Question: I'm using c# in Unity (though this question isn't specific to either) and need to get all possible combinations of the two vectors:
(x, y, z) and (-x, -y, -z)
so the result would be:
(x, y, z)
(-x, y, z)
(-x, -y, z)
(-x, -y, -z)
(x, -y, z)
(x, -y, -z)
(x, y, -z)
(-x, y, -z)
I know x, y and z. The origin is in the centre of the cube all I need is to get each corner of the cube's x, y, z position.
The points I need to get:

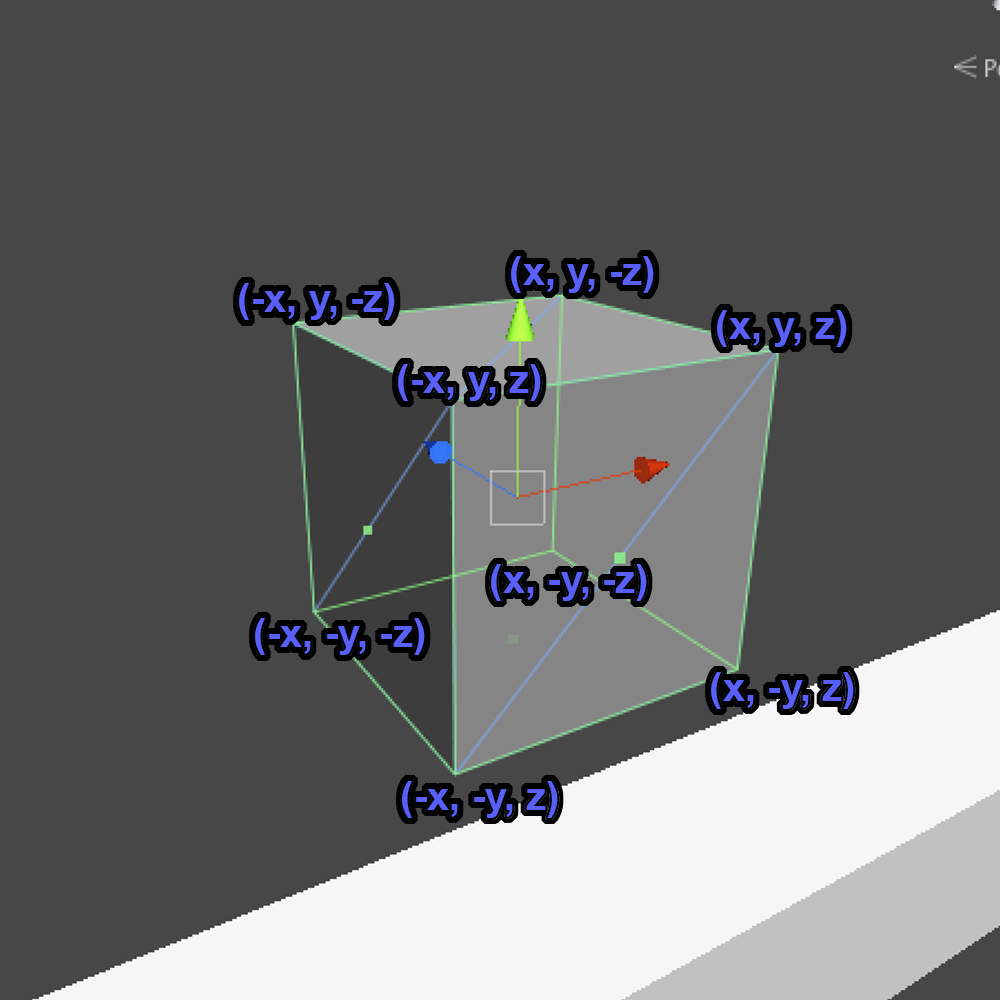
Answer: The absolutely simplest, fastest, and easiest to understand way to make the eight combinations is hard-coding the eight combinations of signs:
'''
IList<int[]> MakeCombinations(int x, int y, int z) {
return new[] {
new[] { x, y, z}
, new[] { x, y, -z}
, new[] { x, -y, z}
, new[] { x, -y, -z}
, new[] {-x, y, z}
, new[] {-x, y, -z}
, new[] {-x, -y, z}
, new[] {-x, -y, -z}
};
}
'''
If you prefer a solution with a little more programming, you can do it like this (I am using arrays for vectors; you could use your specific class):
'''
int[] data = new[] {x, y, z};
IList<int[]> all = new List<int[]>();
for (int mask = 0 ; mask != 8 ; mask++) {
int[] next = new[] {data[0], data[1], data[2]};
if ((mask & 0x01) != 0) next[0] *= -1;
if ((mask & 0x02) != 0) next[1] *= -1;
if ((mask & 0x04) != 0) next[2] *= -1;
all.add(next);
}
'''
The combination of pluses and minuses in front of the vector component is modeled with a single three-bit number 'mask'. When bit at position 'N' is set, the 'N'-th component is taken with the negative sign; otherwise, it is taken with a positive sign.